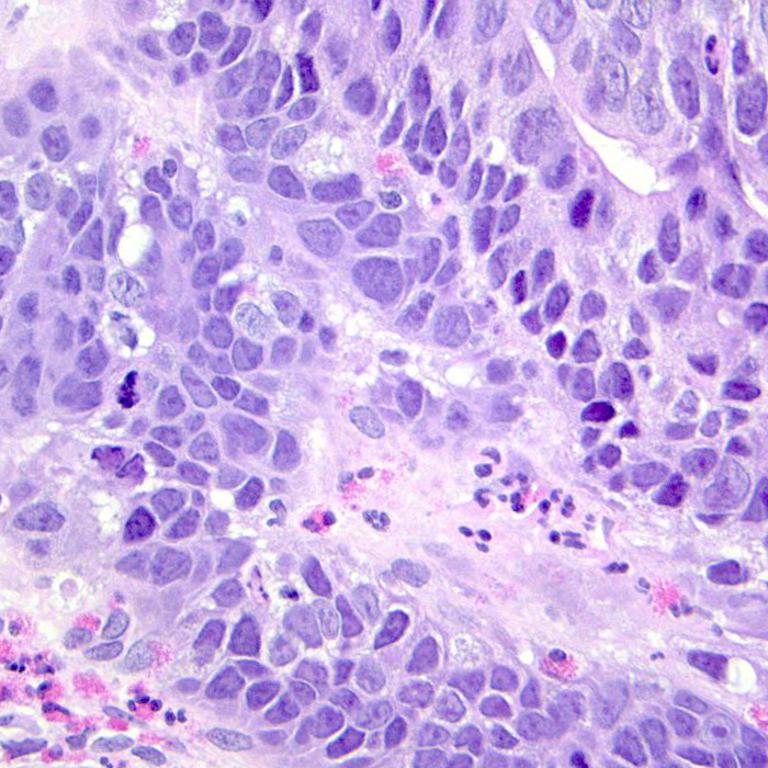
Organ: colon
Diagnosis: adenocarcinomas